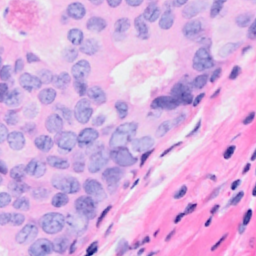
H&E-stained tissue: Breast